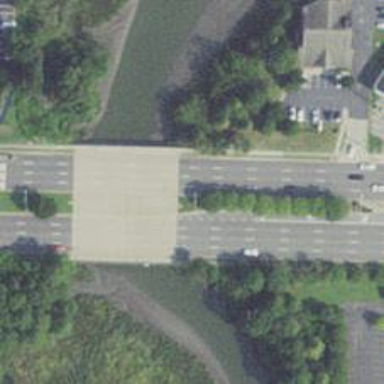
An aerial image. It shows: Primary highway with bridge.